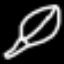
Label: leaf